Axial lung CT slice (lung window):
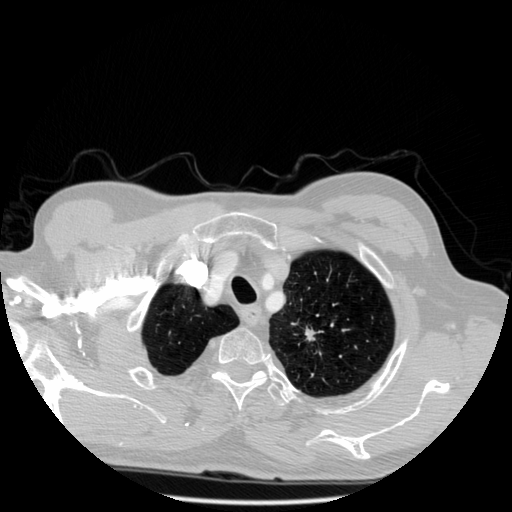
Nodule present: yes
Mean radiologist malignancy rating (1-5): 4.667